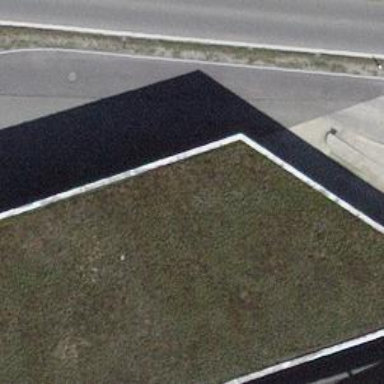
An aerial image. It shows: Asphalt platform for public transport.